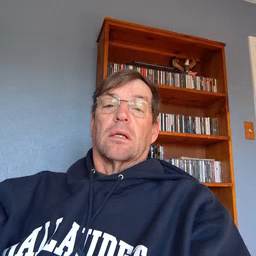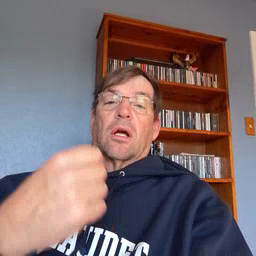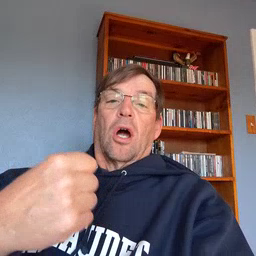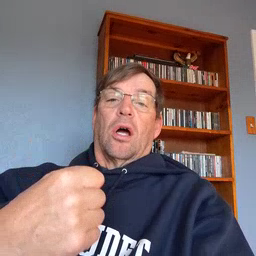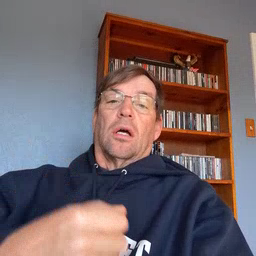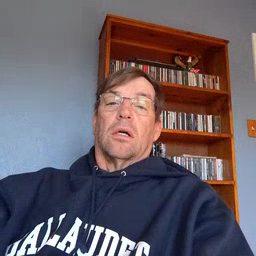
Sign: car